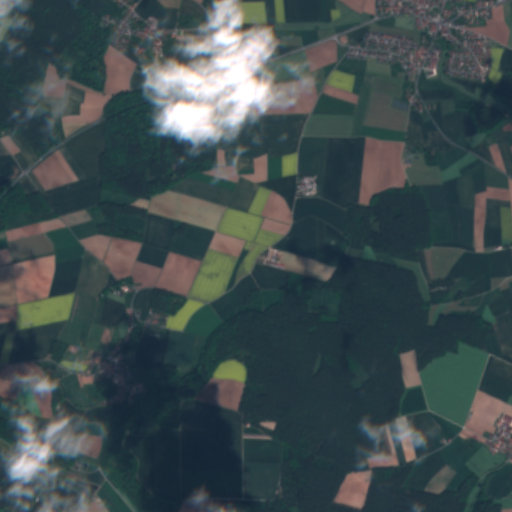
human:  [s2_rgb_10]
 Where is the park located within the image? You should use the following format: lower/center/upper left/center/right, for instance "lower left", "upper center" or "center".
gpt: The park is located in the upper right of the image.
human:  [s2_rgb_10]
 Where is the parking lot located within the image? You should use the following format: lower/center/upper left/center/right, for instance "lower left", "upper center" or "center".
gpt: The parking lot is located in the lower left of the image.
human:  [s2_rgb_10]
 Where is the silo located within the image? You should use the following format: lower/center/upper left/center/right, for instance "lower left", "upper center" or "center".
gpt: The silo is located in the upper right of the image.
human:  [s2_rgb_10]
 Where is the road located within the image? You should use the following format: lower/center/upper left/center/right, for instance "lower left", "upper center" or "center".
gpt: There is no road in the image.